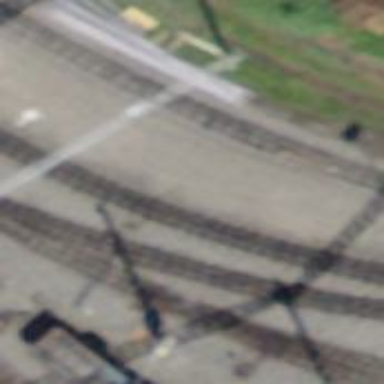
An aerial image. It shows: Narrow-gauge railway track with electrified contact line. The railway has one track.